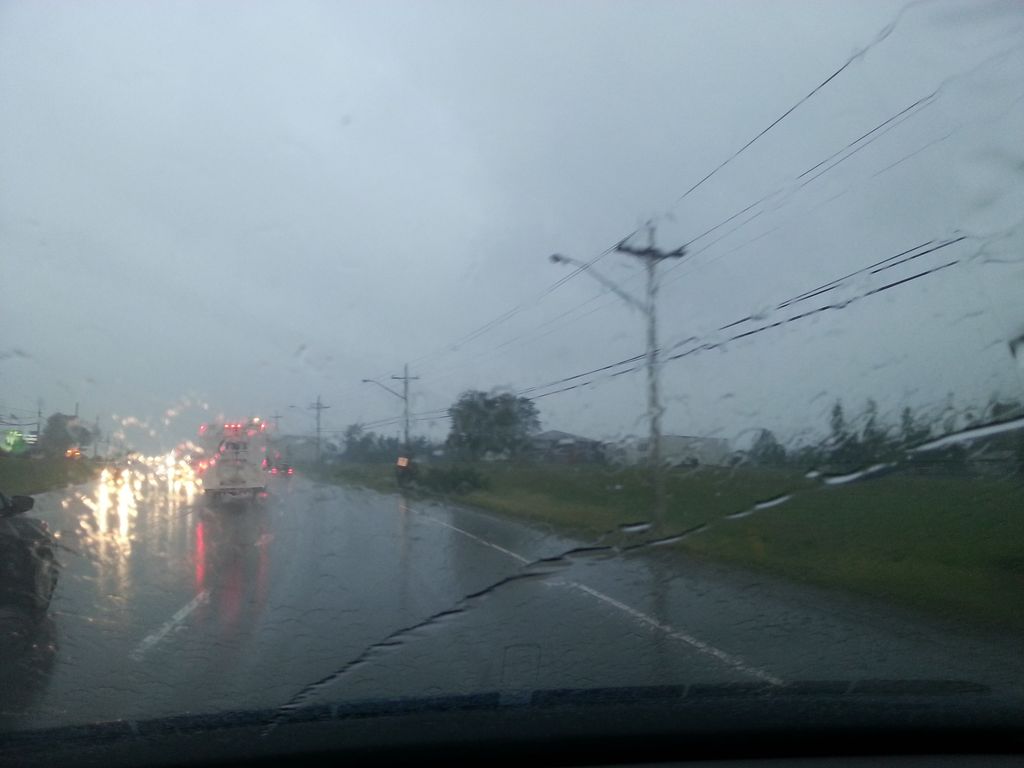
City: charlottetown